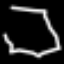
Label: octagon